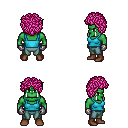
a pixel art fantasy rpg character, male body template, orc, green skin, teal pirate shirt, teal pants, pink curly afro hairstyle, metal gloves, brown shoes, four views (front, back, left, right), 2x2 character sprite sheet, small pixel art, hard edges, no anti-aliasing